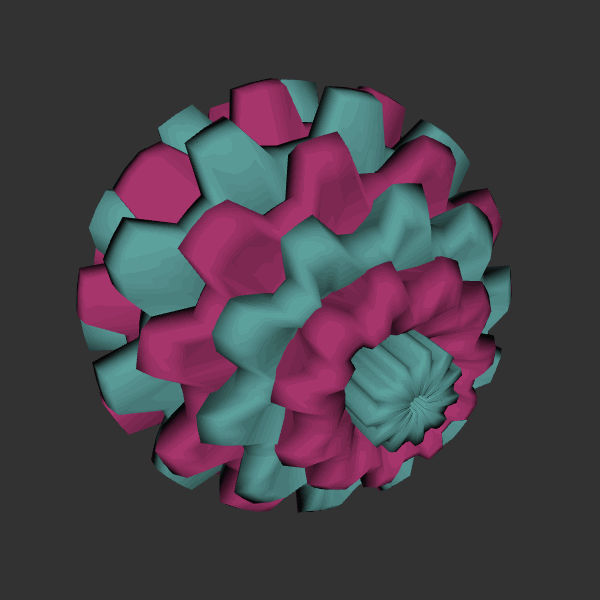
Background: dark